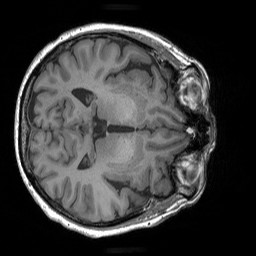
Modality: T1w
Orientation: axial
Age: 76
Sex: female
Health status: healthy
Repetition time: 1.9 s
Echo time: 0.00252 s